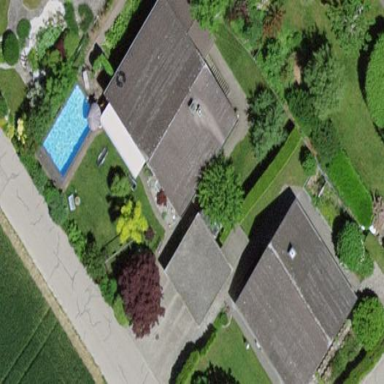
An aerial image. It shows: Residential building.